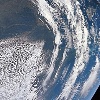
Label: cloud